Field crop: maize
Growth stage: 2
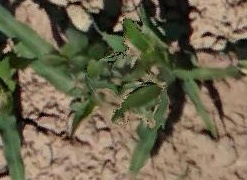
Species: maize